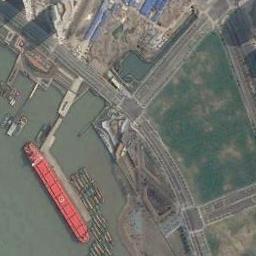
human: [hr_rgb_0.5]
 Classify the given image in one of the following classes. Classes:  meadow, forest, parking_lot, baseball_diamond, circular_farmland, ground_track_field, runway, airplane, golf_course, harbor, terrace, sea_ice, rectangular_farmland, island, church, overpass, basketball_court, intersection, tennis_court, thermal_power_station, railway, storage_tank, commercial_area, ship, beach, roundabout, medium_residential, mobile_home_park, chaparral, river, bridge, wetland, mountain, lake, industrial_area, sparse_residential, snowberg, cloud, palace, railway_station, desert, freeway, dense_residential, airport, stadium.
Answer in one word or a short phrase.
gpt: ship